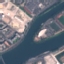
Land use / land cover: River